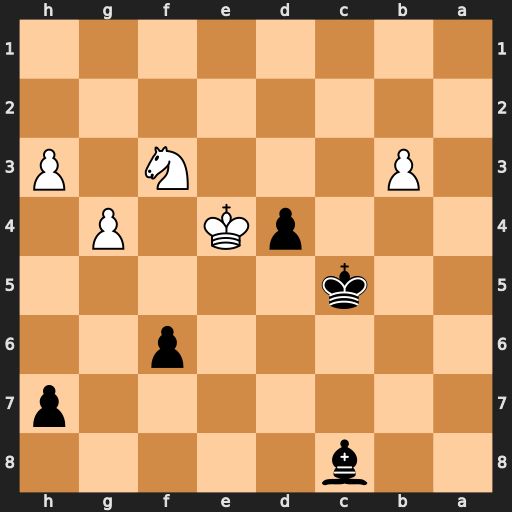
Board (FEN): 2b5/7p/5p2/2k5/3pK1P1/1P3N1P/8/8
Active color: b
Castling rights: -
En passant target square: -
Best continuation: Bb7+ Kf4 Bxf3 Kxf3 Kb4 Ke2 Kc3